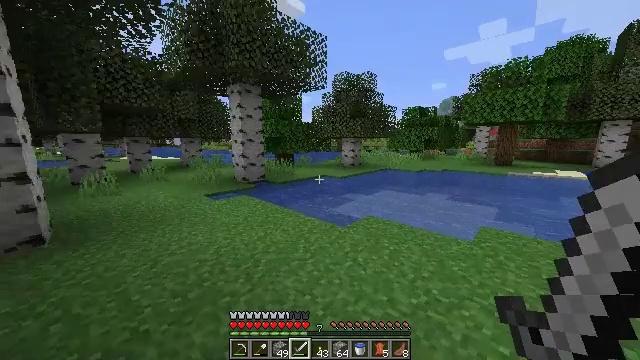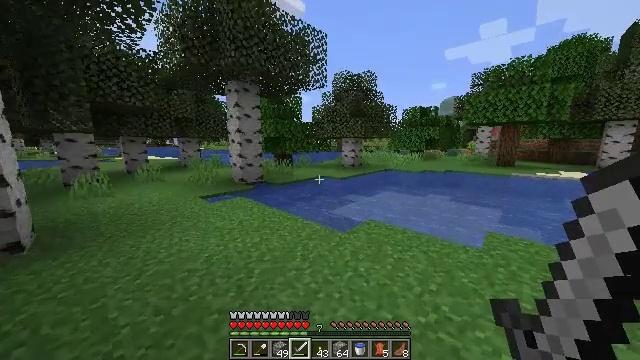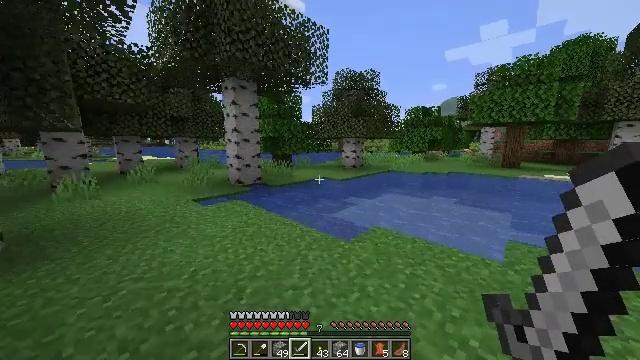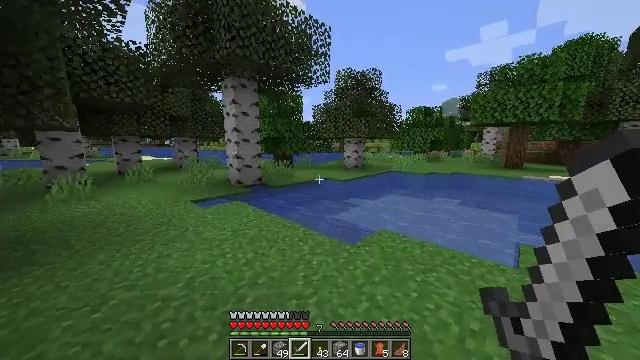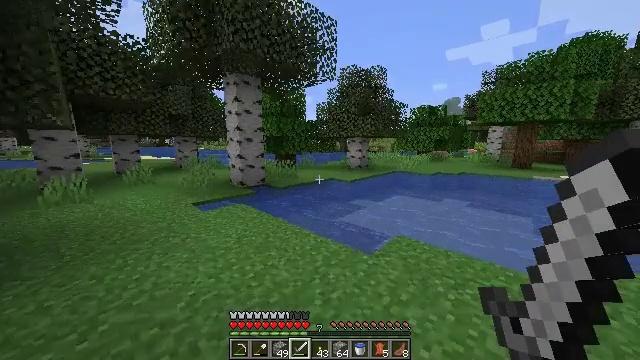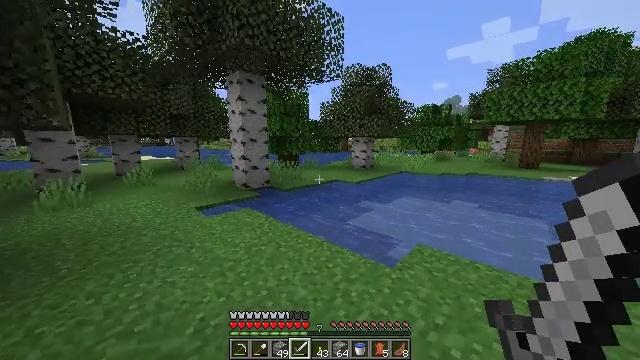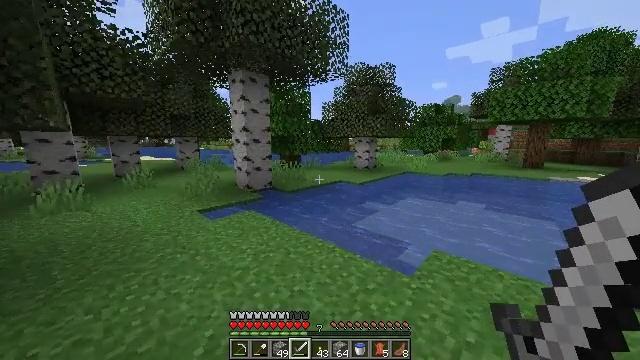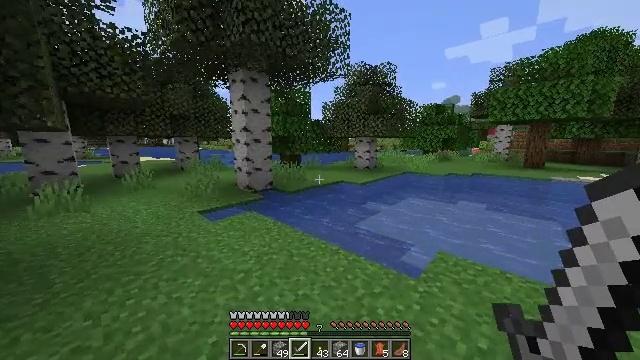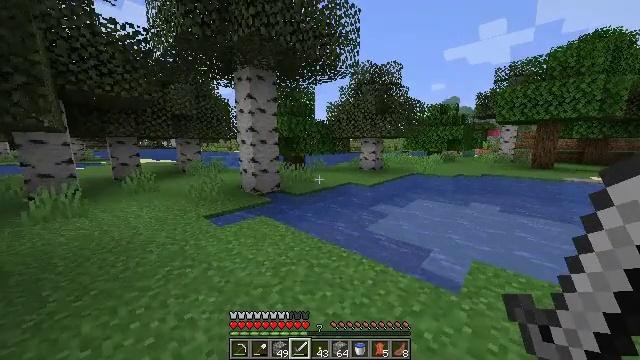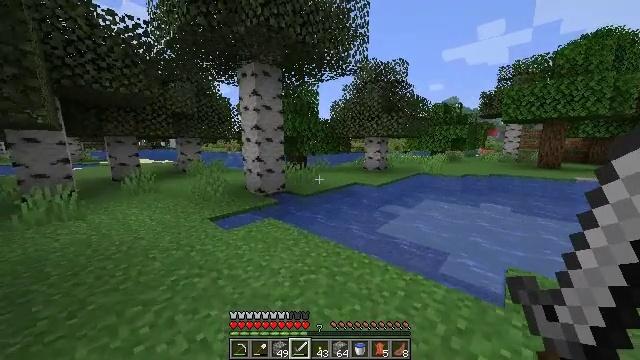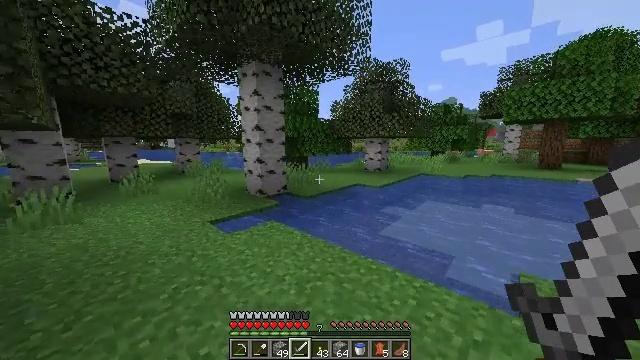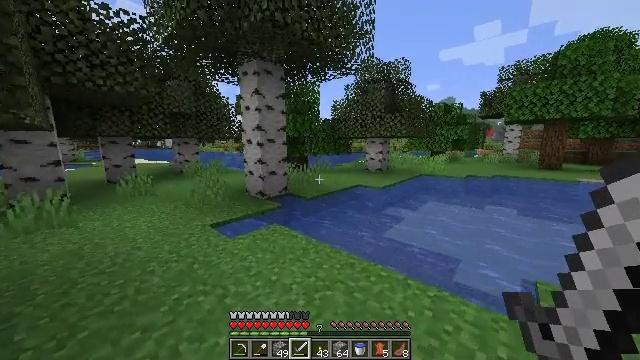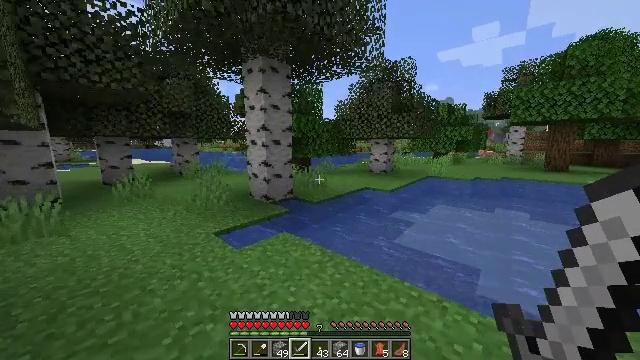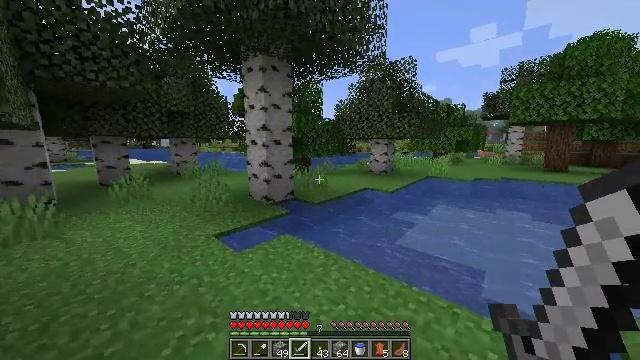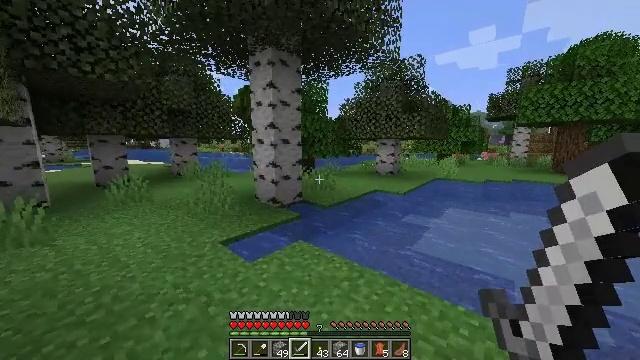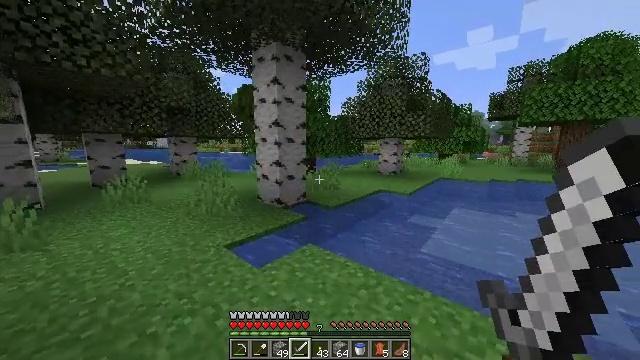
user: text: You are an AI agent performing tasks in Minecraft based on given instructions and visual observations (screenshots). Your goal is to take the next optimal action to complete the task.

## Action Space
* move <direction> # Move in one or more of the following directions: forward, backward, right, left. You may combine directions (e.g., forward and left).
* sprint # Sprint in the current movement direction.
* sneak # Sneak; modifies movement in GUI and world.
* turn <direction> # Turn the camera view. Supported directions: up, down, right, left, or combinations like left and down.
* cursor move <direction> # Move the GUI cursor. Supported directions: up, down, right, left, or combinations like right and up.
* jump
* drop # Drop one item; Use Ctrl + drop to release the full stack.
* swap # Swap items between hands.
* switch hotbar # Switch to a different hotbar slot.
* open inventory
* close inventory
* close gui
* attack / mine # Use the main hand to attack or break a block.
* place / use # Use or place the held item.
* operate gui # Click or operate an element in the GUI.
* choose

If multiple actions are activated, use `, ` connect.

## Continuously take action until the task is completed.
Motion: motion action
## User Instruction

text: Cut down the sugar cane stalks.
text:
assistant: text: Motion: move forward, sprint
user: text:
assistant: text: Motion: move forward and move left, sprint
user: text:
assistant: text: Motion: move forward and move left, sprint
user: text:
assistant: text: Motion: move forward and move left, sprint
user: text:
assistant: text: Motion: move forward and move left, sprint
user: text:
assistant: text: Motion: move forward and move left, sprint
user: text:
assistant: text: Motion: move forward and move left, sprint
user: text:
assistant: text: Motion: move forward and move left, sprint
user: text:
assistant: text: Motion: move forward and move left, sprint
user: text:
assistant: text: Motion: move forward and move left, sprint
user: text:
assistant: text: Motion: move forward and move left, sprint
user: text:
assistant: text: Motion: move forward and move left, sprint
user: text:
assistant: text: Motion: move forward and move left, sprint
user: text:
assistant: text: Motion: move forward and move left, sprint
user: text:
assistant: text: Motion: move forward and move left, sprint
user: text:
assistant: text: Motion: move forward and move left, sprint
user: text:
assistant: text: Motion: move forward and move left, sprint
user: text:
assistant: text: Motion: move forward and move left, sprint
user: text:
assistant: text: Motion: move forward and move left, sprint, turn right
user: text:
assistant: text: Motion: move forward and move left, sprint, turn right
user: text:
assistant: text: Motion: move forward and move left, sprint, turn right
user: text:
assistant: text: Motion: move forward and move left, sprint
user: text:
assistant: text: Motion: move forward and move left, sprint
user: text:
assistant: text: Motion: move forward and move left, sprint
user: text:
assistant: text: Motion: move forward and move left, sprint
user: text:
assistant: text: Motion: move forward and move left, sprint
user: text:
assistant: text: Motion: move forward and move left, sprint
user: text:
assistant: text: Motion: move forward and move left, sprint, turn right
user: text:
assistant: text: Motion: move forward and move left, sprint, turn right
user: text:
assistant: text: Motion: move forward and move left, sprint, turn right